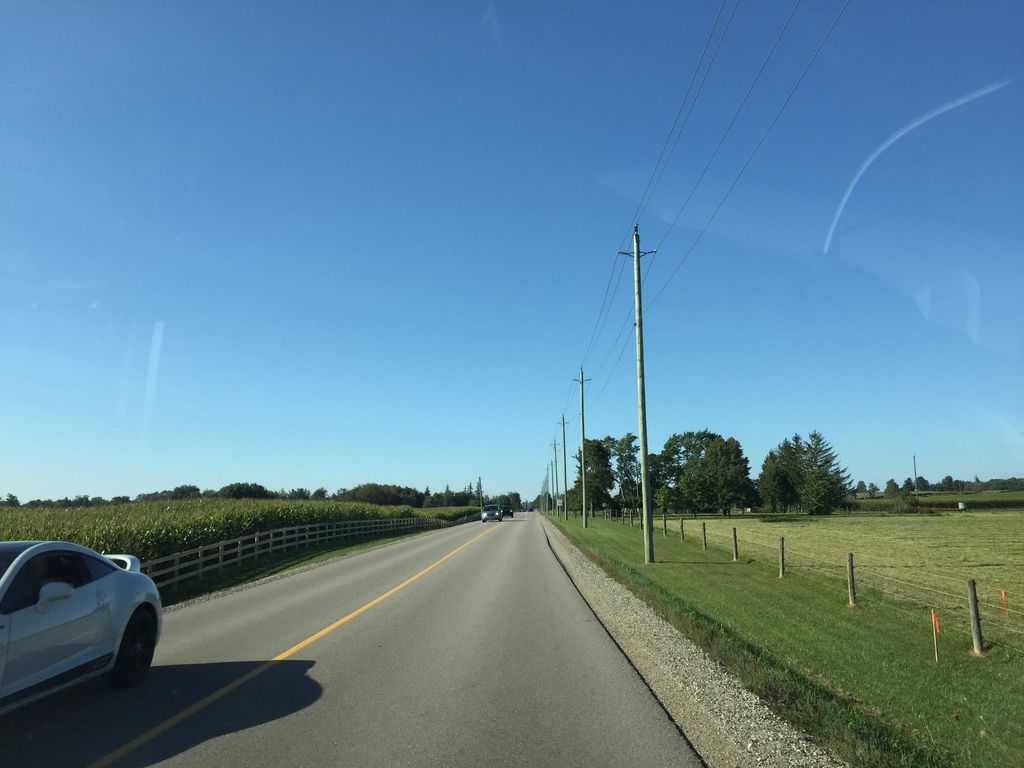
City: kitchener-waterloo